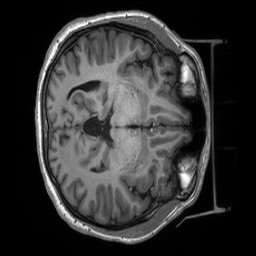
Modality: T1w
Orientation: axial
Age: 37
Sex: female
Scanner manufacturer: siemens
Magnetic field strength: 3 T
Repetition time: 2.53 s
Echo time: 0.00219 s